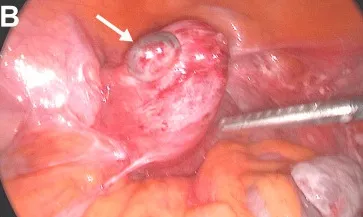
Intraoperative views during laparoscopy. A tubular-shaped cystic mass with.
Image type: medical_photograph (other_medical_photograph)